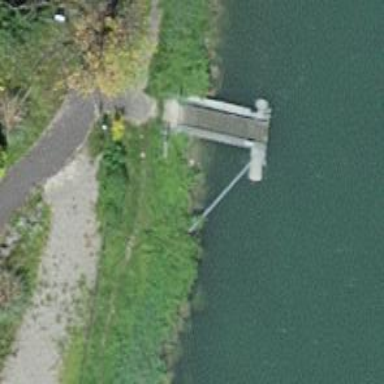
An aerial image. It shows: Man-made pier.